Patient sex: F
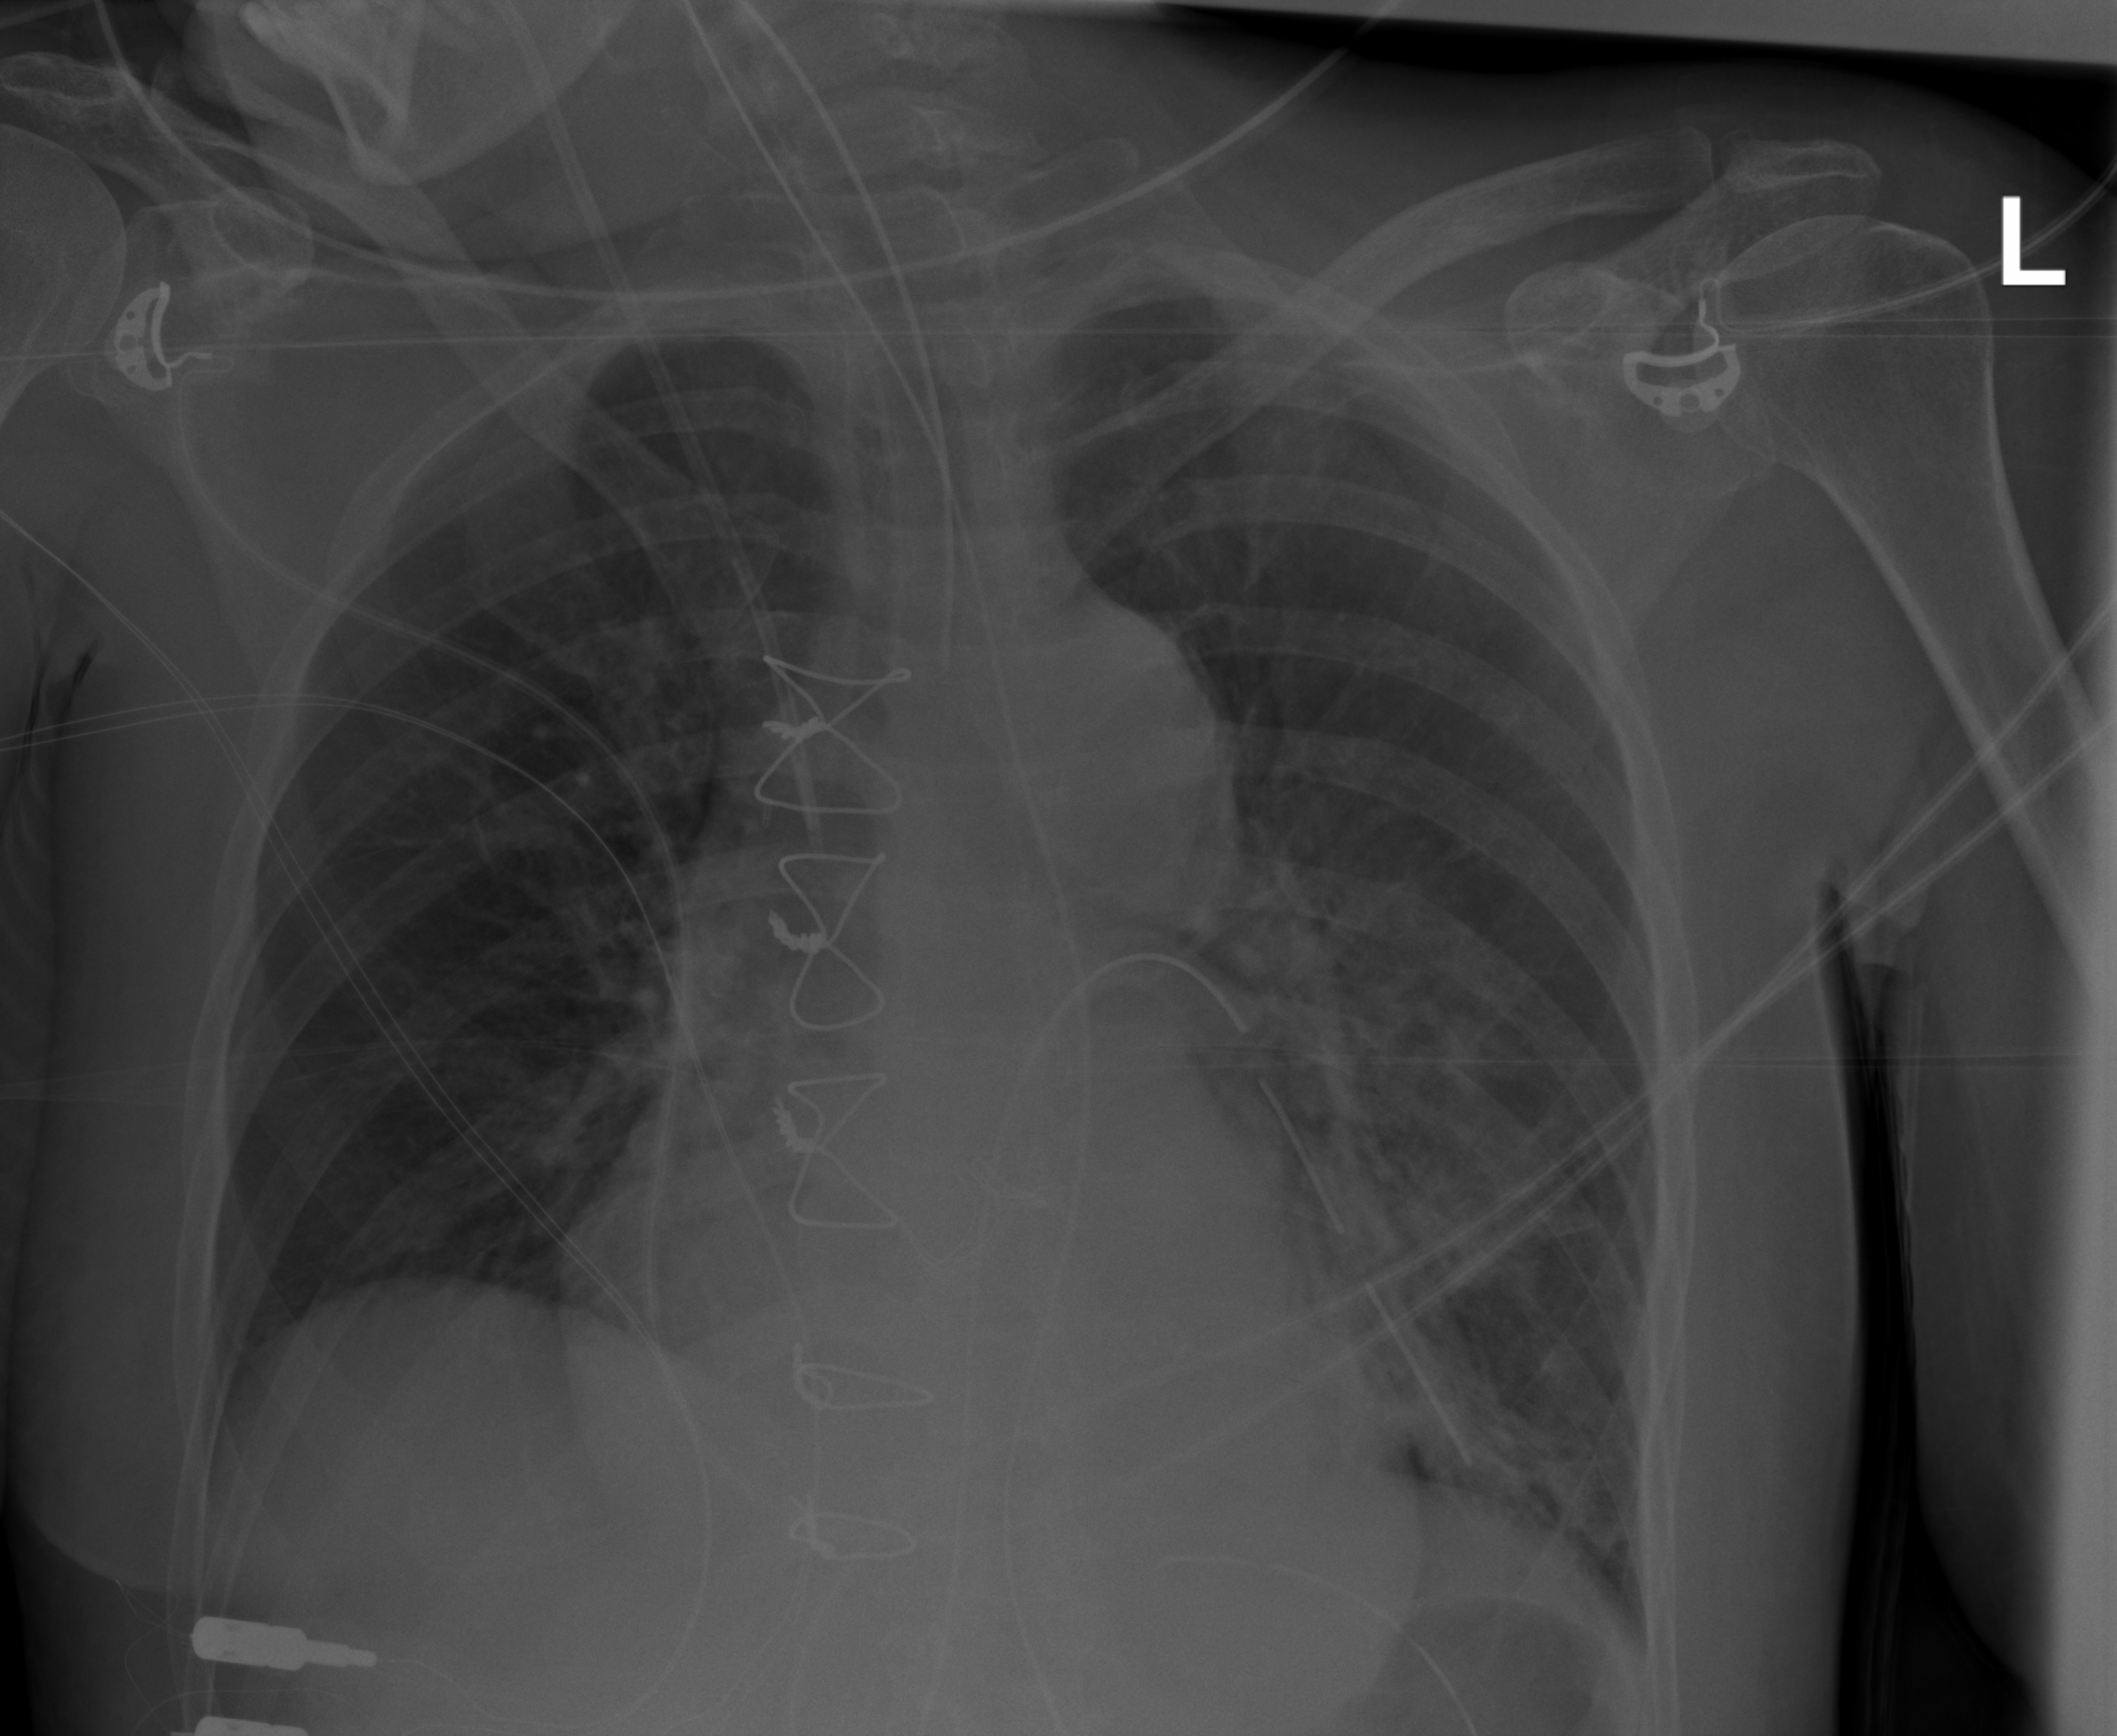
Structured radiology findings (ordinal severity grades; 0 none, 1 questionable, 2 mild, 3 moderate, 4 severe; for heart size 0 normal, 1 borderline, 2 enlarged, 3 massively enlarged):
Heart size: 2
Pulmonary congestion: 2
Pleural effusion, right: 0
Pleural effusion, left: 2
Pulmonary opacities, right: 0
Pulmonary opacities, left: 0
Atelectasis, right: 2
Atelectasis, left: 2